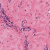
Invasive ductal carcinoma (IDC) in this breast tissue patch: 0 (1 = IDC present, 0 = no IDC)